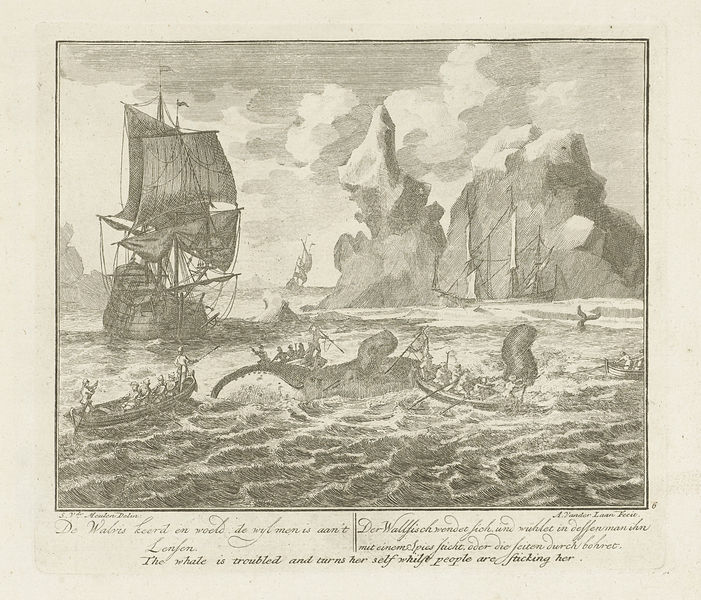
Titel: De geharpoeneerde walvis draait en woelt terwijl zij gestoken wordt, ca. 1725
Künstler: Adolf van der Laan
Standort: Amsterdam
Institution: Rijksmuseum
Schlagwörter: fight, men, people, white, black, gray, grey, print, clouds, fighting, rock, rocks, sky, boat, landscape, mountain, ocean, sea, ship, water, waves, german, island, drawing, paper, black and white, sketch, battle, writing, accident, boats, cliffs, crash, mast, sail, sailor, sailors, storm, wave, flag, flags, ink, inscription, english, ships, greyscale, dramatic, sailing, sails, tan, beast, spears, monster, text, serpent, krieg, spear, catastrophe, attack, lance, hunt, caption, masts, crew, voyage, bw, octopus, mermaid, handdrawn, pirate, hunters, wale, whale, kraken, de walris, hand-written, sea monster, harpoon, whalers, moster, saililng, loch ness, vyage